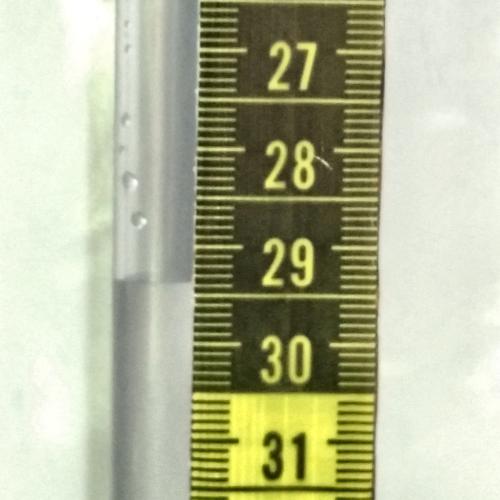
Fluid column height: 29.4 cm